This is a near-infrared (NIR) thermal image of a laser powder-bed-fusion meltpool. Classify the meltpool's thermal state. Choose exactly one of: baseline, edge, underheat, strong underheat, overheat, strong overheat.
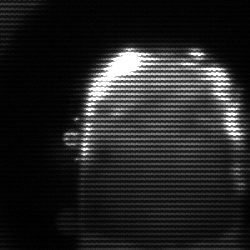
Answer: baseline